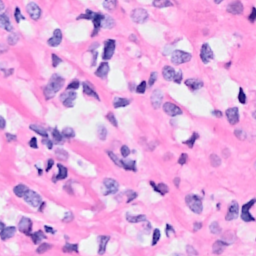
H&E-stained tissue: Breast